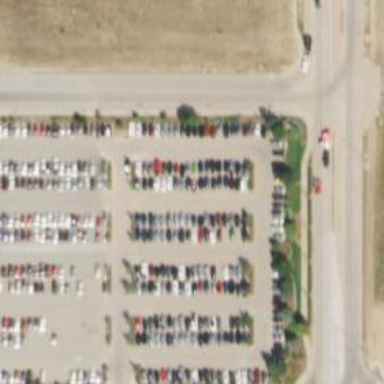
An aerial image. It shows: Paved parking area with park and ride facility available.